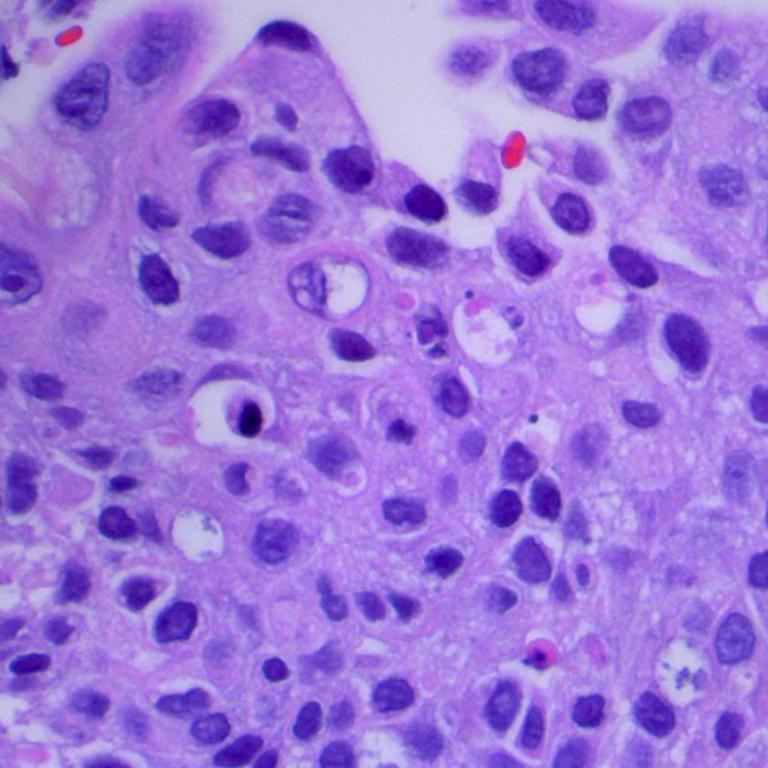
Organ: lung
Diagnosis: squamous carcinomas